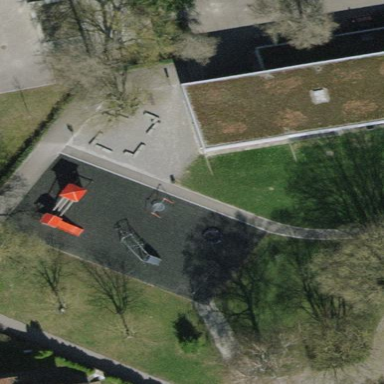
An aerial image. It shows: Playground area for leisure activities on the land.